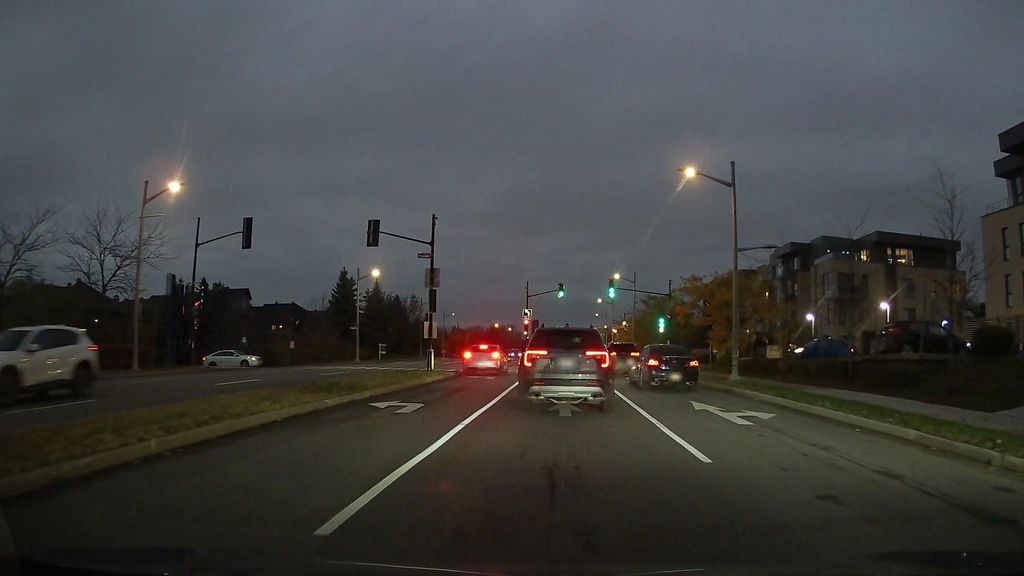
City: montreal